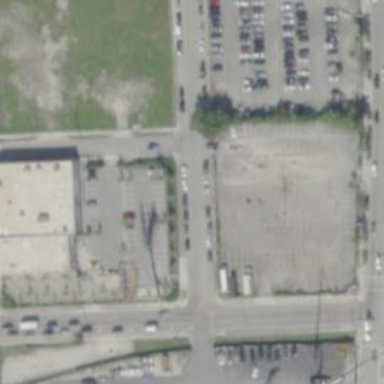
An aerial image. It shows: Parking area with surface.